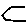
Label: hexagon